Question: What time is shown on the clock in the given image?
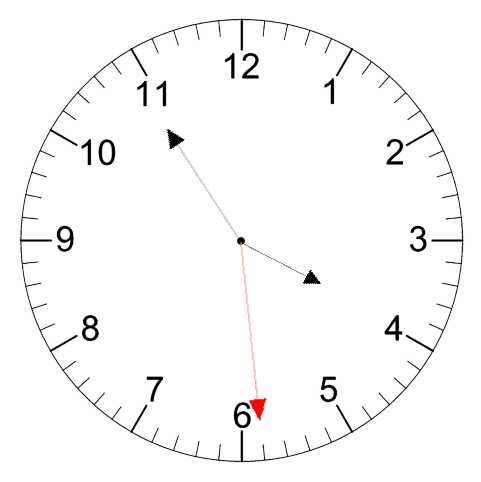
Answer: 03:54:29